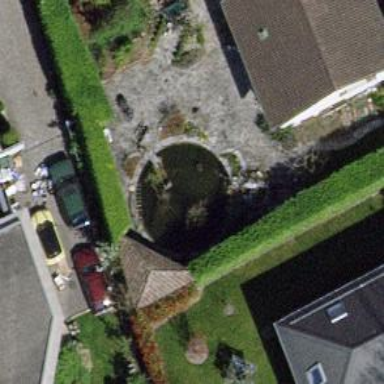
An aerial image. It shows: Swimming pool located in leisure land.